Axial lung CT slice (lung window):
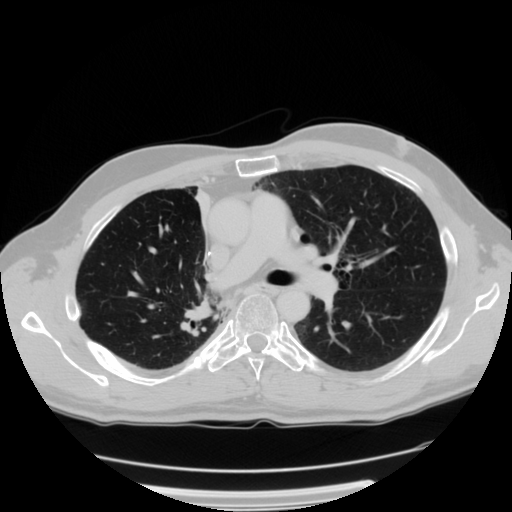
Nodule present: no